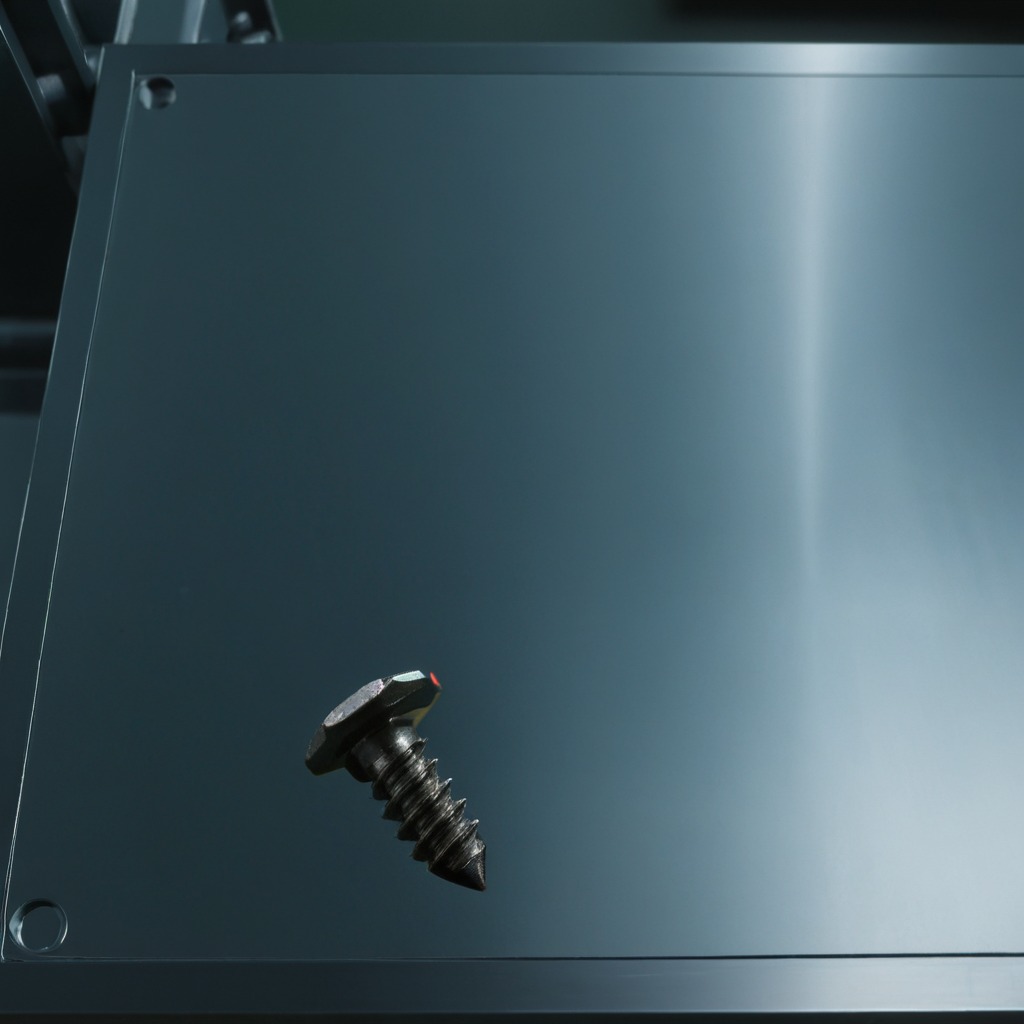
A metal screw is lying on a metal table in a machine shop under fluorescent lights.